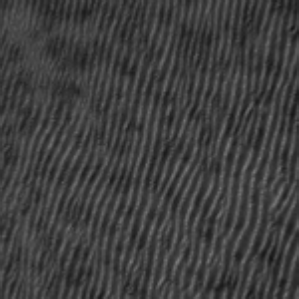
Label: frost